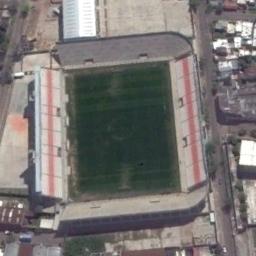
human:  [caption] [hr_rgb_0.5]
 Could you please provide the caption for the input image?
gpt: Square stadium next to the building .

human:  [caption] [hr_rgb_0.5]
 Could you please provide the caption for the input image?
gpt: The stadium's roof has wavy white signs .

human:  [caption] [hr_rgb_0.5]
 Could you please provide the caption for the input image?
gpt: There are many buildings beside the stadium .

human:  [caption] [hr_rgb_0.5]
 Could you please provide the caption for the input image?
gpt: The stadium is next to some buildings .

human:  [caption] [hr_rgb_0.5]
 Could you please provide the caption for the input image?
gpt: There are some buildings beside the stadium .